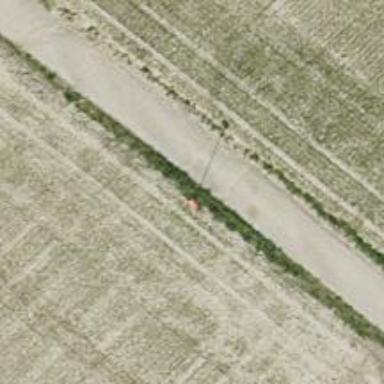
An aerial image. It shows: Pole supporting pipeline marker with roof cover.